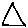
Label: triangle